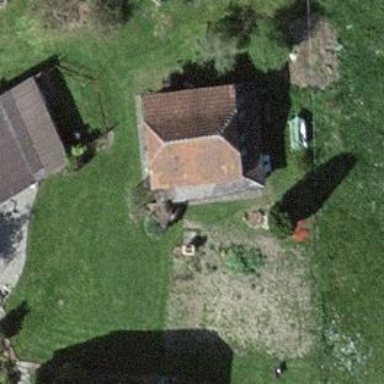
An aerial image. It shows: Rural barn.